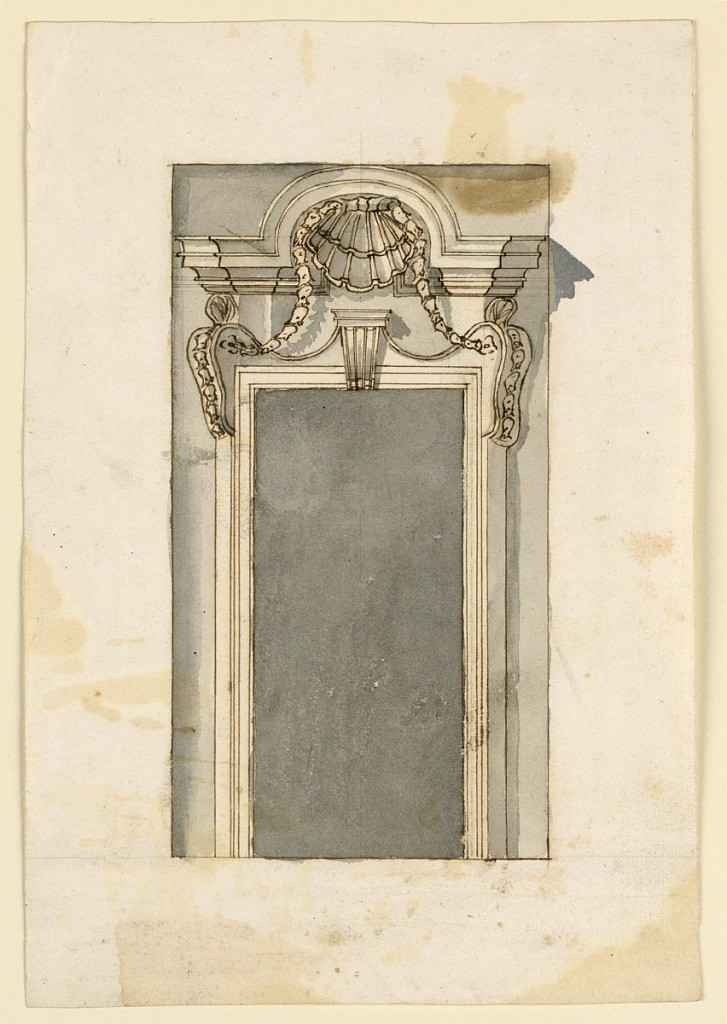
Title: Project for a Door Case
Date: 1750–1780
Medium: Pen and brown ink, brush and gray wash, traces of graphite on off-white laid paper
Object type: Drawing
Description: Door case with shell and bellflower garlands above.